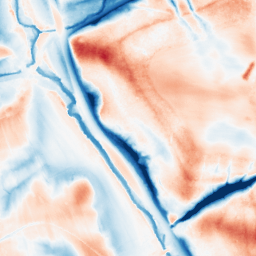
Category: edge_preserving
Decomposition family: guided
Decomposition parameters: radius: 16
eps: 0.01
Upsampling method: sinc_hamming
Upsampling parameters: scale: 4
kernel_size: 8
Upsampling scale: 4